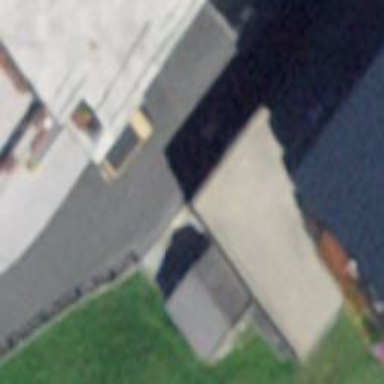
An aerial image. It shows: Post box.